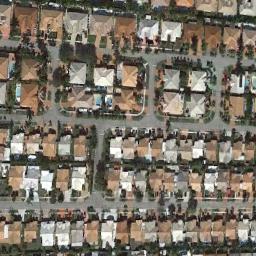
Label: dense_residential